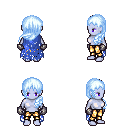
a pixel art fantasy rpg character, female body template, dark elf, purple skin, blue tattered cape, gold greaves, white cyan left-swept hairstyle, metal gloves, four views (front, back, left, right), 2x2 character sprite sheet, small pixel art, hard edges, no anti-aliasing